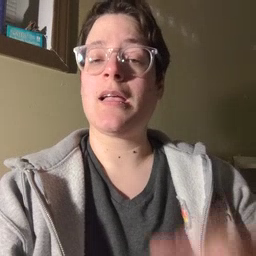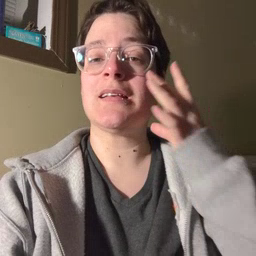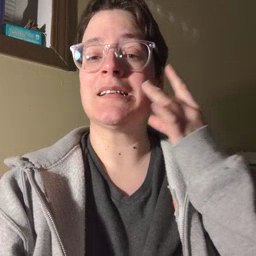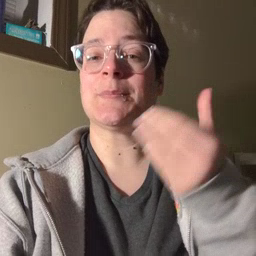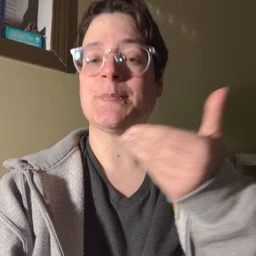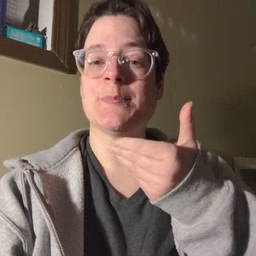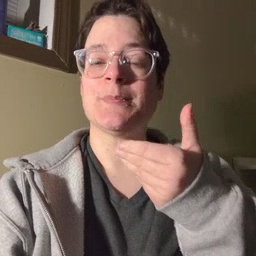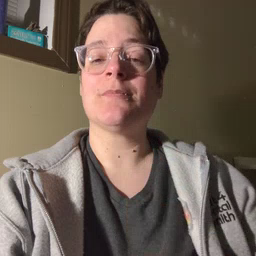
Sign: kitty